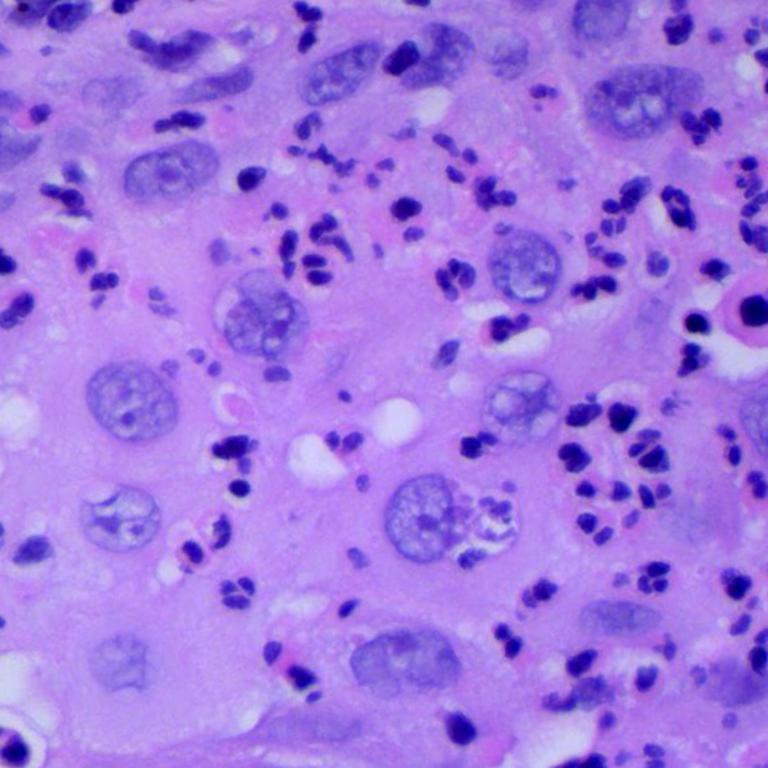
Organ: lung
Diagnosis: squamous carcinomas